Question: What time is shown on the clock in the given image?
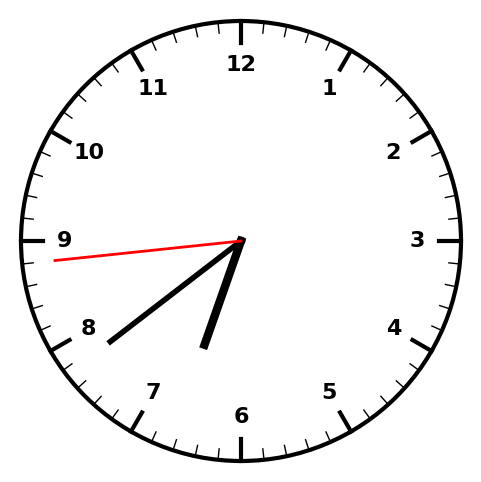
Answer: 06:38:44